Question: I have this manual javascript
'''
<head>
<script type="text/javascript">
function applyTax(){
var inputAmount = document.getElementById( 'dollars' ).value;
var salesTaxGst = (inputAmount / 100) * 5;
var salesTaxPst = (inputAmount / 100) * 9.975;
var totalAmount = (inputAmount*1) + (salesTaxGst * 1) +(salesTaxPst * 1) ;
document.getElementById( 'requestedAmount' ).innerHTML = inputAmount;
document.getElementById( 'requestedTaxGst' ).innerHTML = salesTaxGst;
document.getElementById( 'requestedTaxPst' ).innerHTML = salesTaxPst;
document.getElementById( 'requestedTotal' ).innerHTML = totalAmount;
}
</script>
</head>
'''
And the html
'''
<body>
<input type="text" id="dollars" />
<input type="button" onclick="applyTax();" value="Calculate" />
<div id="requestedAmount"> </div>
<div id="requestedTaxGst"> </div>
<div id="requestedTaxPst"> </div>
<div id="requestedTotal"> </div>
</body>
</html>
'''
So basically this script needs user to input data manually to calculate taxes. I'm trying to convert it into an automatic sales tax calculator for say an eCommerce site.
'''
<div id="store_container">
<div id="store">
<%-- Left Navigation --%>
<div style="text-align: center;" id="category">
<div id="items"><fmt:message key='summary'/>
</div>
<div class="cat_row">
<div style="text-align: left;"><span style="font-weight: bold;"><span
style="background-color: rgb(239, 239, 239);"><fmt:message key='CartCategoryLabel1'/></span></span><br>
<%-- Start of Left Nav Widgets--%>
<ul style="list-style-type: none;">
<%-- clear cart widget --%>
<c:set var="value">
<c:choose>
<%-- if 'selectedCategory' session object exists, send user to previously viewed category --%>
<c:when test="${!empty selectedCategory}">
</c:when>
<%-- otherwise send user to welcome page --%>
<c:otherwise>
</c:otherwise>
</c:choose>
</c:set>
<c:url var="url" value="${value}"/>
<li><a href="viewCart?clear=true"><fmt:message key='ClearCart'/></a></li>
<%-- checkout widget --%>
<c:if test="${!empty cart && cart.numberOfItems != 0}">
<li><a href="checkout"><fmt:message key='Checkout'/></a></li>
</c:if>
<%-- continue shopping widget --%>
<c:set var="value">
<c:choose>
<%-- if 'selectedCategory' session object exists, send user to previously viewed category --%>
<c:when test="${!empty selectedCategory}">
category
</c:when>
<%-- otherwise send user to welcome page --%>
<c:otherwise>
index.jsp
</c:otherwise>
</c:choose>
</c:set>
<li style="background-color: rgb(198, 255, 201);"><a href="${value}"><fmt:message key='ContinueShopping'/></a></li>
</ul>
<br>
<span style="text-decoration: underline;"></span>
</div>
</div>
<%-- End of Left Navigation --%>
<%-- Start of Cart Breadcrumbs --%>
<div style="text-align: center;" id="thumbnails">
<div id="items">My shopping cart<br>
</div>
<br>
<div style="text-align: left; font-weight: bold;">
<div style="text-align: center;"><big></big></div>
<%-- Subtotal of cart--%>
<c:if test="${!empty cart && cart.numberOfItems != 0}">
<div style="text-align: center;" class="item_col"><big><fmt:message key='Subtotal'/> (${cart.subtotal})<br>
</big></div>
<big></big>
</c:if>
<%-- End Subtotal of cart--%>
<%-- Number of items in cart--%>
<div style="text-align: center;" class="item_col2">
<c:choose>
<c:when test="${cart.numberOfItems > 1}">
<big><fmt:message key='YouHave'/> (${cart.numberOfItems}) <fmt:message key='ItemsInYourCart'/><br></big>
</c:when>
<c:when test="${cart.numberOfItems == 1}">
<big><fmt:message key='YouHave'/> (${cart.numberOfItems}) <fmt:message key='ItemsInYourCart'/><br></big>
</c:when>
<c:otherwise>
<big><fmt:message key='EmptyShoppingCart'/><br></big>
</c:otherwise>
</c:choose>
</div>
<div style="text-align: center;"><big></big></div>
</div>
<big><br style="font-weight: bold;">
</big>
<%-- End of cart Breadcrumbs --%>
<%-- Start of Products Table--%>
<div style="font-weight: bold;" id="thumb_container">
<div style="text-align: left;">
<table style="text-align: left; width: 100%;" border="0" cellpadding="0"
cellspacing="0">
<c:forEach var="cartItem" items="${cart.items}" varStatus="iter">
<c:set var="product" value="${cartItem.product}"/>
<tbody>
<tr class="${((iter.index % 2) == 0) ? 'lightBlue' : 'white'}">
<td
style="vertical-align: middle; width: 196px; text-align: center; height: 140px;"><img class="img" src="${initParam.productImagePath}${product.name}.jpg"<br>
</td>
<td
style="vertical-align: middle; width: 164px; text-align: center; height: 140px;">${product.name}<br>
</td>
<td
style="vertical-align: middle; width: 100px; text-align: center; height: 140px;">${product.price}<br>
</td>
<td
style="vertical-align: middle; width: 180px; text-align: center; height: 140px;"><form action="addToWishlist" method="post"><br><br> <input
name="productId" value="${product.id}" type="hidden"> <input class="submit"
value="Add To Wishlist" type="submit"></form><br>
</td>
<td
style="vertical-align: middle; text-align: center; height: 140px; width: 180px; padding-top:35px;"><form action="updateCart" method="post">
<input type="hidden"
name="productId"
value="${product.id}">
<input type="text"
maxlength="2"
size="2"
value="${cartItem.quantity}"
name="quantity"
style="margin:0px">
<input class="updateButton" type="submit"
name="submit"
value="update">
</form><br>
</td>
</tr>
</tbody>
</c:forEach>
</table>
<%-- End of Products Table--%>
'''
So I'm thinking in order to convert the script to calculate cart subtotal I would only have to change few things around by declaring different variables?
Example:
'''
<head>
<script type="text/javascript">
function applyTax(){
var ${cart.subtotal} = document.getElementById( 'cartSubtotal' ).value;
var salesTaxGst = (${cart.subtotal} / 100) * 5;
var salesTaxPst = (${cart.subtotal} / 100) * 9.975;
var totalAmount = (${cart.subtotal}*1) + (salesTaxGst * 1) +(salesTaxPst * 1) ;
document.getElementById( 'cartSubtotal' ).innerHTML = ${cart.subtotal} ;
document.getElementById( 'taxGst' ).innerHTML = salesTaxGst;
document.getElementById( 'taxPst' ).innerHTML = salesTaxPst;
document.getElementById( 'cartTotal' ).innerHTML = totalAmount;
}
</script>
</head>
<html>
<body>
<input type="text" id="cartSubtotal" />
<input type="button" onload="applyTax();" value="Calculate" />
<div id="cartSubtotal"> </div>
<div id="taxGst"> </div>
<div id="taxPst"> </div>
<div id="cartTotal"> </div>
</body>
</html>
'''
------ EDIT ----
For a better vision, this is a screenshot from Forever 21 checkout process. You see, at the end of the page, they display the 'total amount = cart subtotal + tax + shipping'. This is exactly what i'm trying to do with a script.
Snapshot:

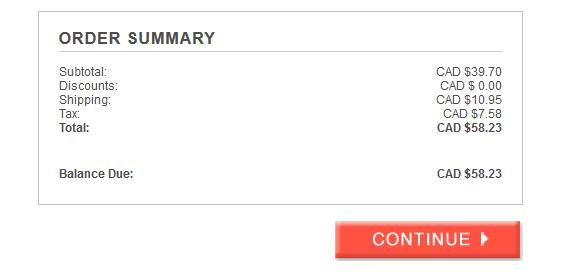
Answer: This is a solution to my best interpretation to what you want. To me it seems like you want to take the displayed subtotal and calculate the taxes via javascript. This probably isn't the best way to go about it as I assume you'll be using those values later during the checkout process and it'd behove you to calculate those values on the backend then display them rather than through javascript, but I digress.
'''
function applyTax(){
var cartSubTotal = parseFloat(document.getElementById( 'cartSubtotal' ).innerHTML);
console.log(cartSubTotal);
var salesTaxGst = (cartSubTotal / 100) * 5;
var salesTaxPst = (cartSubTotal / 100) * 9.975;
var totalAmount = (cartSubTotal*1) + (salesTaxGst * 1) +(salesTaxPst * 1) ;
document.getElementById( 'cartSubtotal' ).innerHTML = cartSubTotal.toFixed(2);
document.getElementById( 'taxGst' ).innerHTML = salesTaxGst.toFixed(2);
document.getElementById( 'taxPst' ).innerHTML = salesTaxPst.toFixed(2);
document.getElementById( 'cartTotal' ).innerHTML = totalAmount.toFixed(2);
}
// Call the applyTax() when the window finishes loading...
window.onload = function() {
applyTax();
}
'''
I added toFixed(2) to include the "cents" placeholders, even when their value is zero.
Using the following :
'''
<div class="main">
<h1>Cart</h1>
<p>Cart Subtotal: $<span id="cartSubtotal">100.00</span></p>
<p>Sales Tax GST: $<span id="taxGst"></span></p>
<p>Sales Tax PST: $<span id="taxPst"></span></p>
<p>Final Total: $<span id="cartTotal"></span></p>
</div>
'''
Would something that looked like this:
'''
Cart
Cart Subtotal: $100.00
Sales Tax GST: $5.00
Sales Tax PST: $9.97
Final Total: $114.97
'''
Save that you're already inserting the price as a floating-point number into the item with the id 'cartSubtotal'
Maybe a CodePen example to play with? <URL>